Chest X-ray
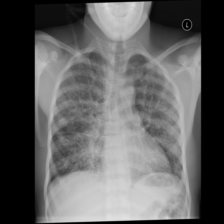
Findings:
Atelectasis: negative
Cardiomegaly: negative
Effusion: negative
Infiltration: positive
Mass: negative
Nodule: positive
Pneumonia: negative
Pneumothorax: negative
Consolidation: negative
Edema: negative
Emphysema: negative
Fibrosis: negative
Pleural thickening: negative
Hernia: negative